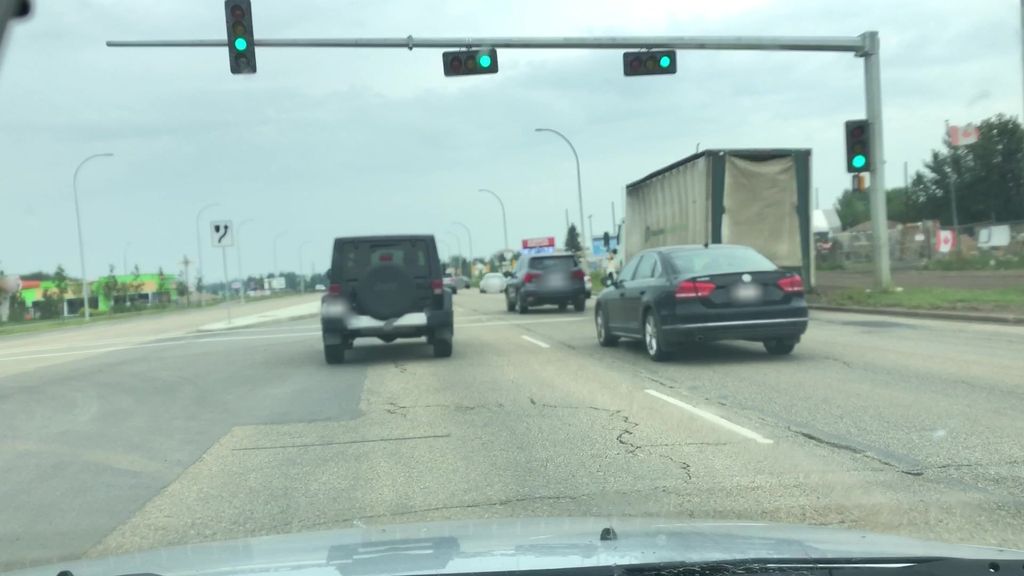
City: edmonton